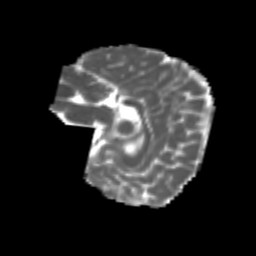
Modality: MD
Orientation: sagittal
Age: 6
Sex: female
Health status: healthy